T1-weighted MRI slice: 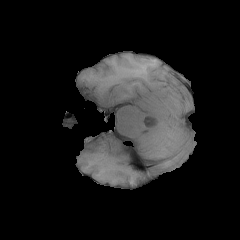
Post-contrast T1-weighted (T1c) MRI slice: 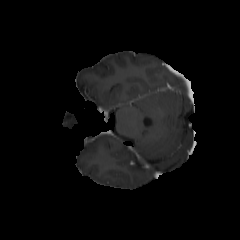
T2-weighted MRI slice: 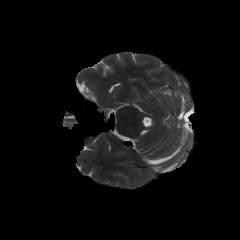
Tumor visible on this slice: no